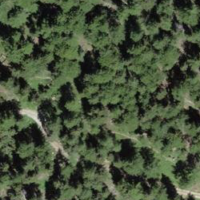
EUNIS habitat code: 43
Species observed at this site:
Neottia ovata